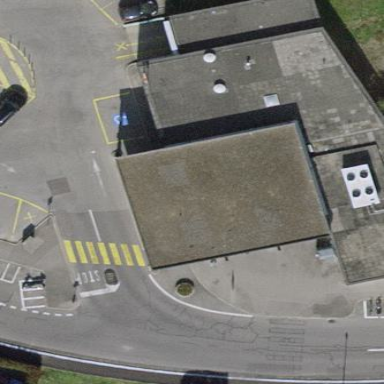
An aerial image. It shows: View of roof of building.